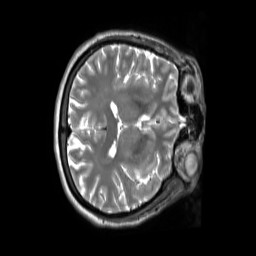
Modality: T2w
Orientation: axial
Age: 37
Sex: male
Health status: ill
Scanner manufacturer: siemens
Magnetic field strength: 3 T
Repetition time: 2.8 s
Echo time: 0.326 s